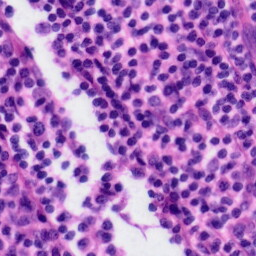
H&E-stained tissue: Tonsil